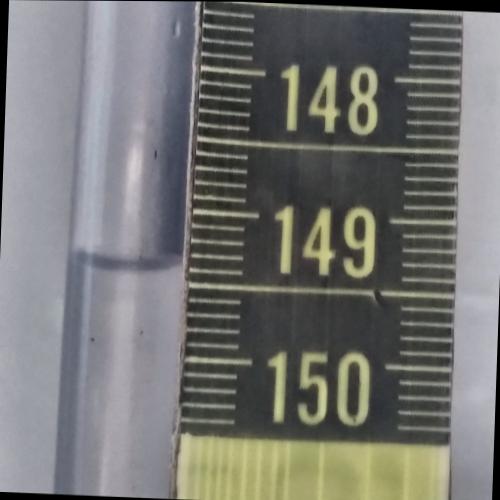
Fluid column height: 149.4 cm